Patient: sex M, age 47
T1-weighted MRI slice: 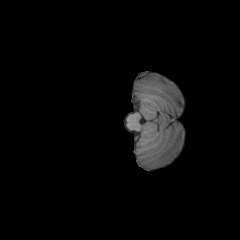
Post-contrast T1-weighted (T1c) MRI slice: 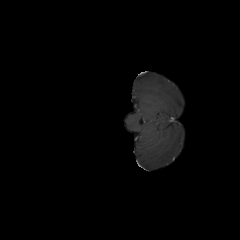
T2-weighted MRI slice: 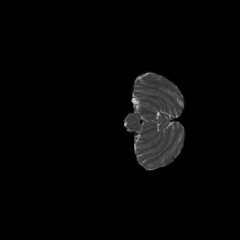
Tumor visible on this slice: no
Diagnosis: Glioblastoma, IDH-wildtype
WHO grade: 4